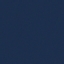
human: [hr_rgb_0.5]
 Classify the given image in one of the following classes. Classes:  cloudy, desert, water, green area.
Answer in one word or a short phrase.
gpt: water